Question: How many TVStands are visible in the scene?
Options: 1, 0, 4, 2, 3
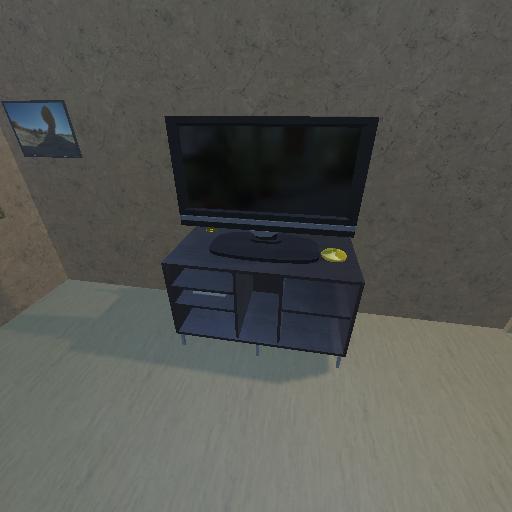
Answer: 1